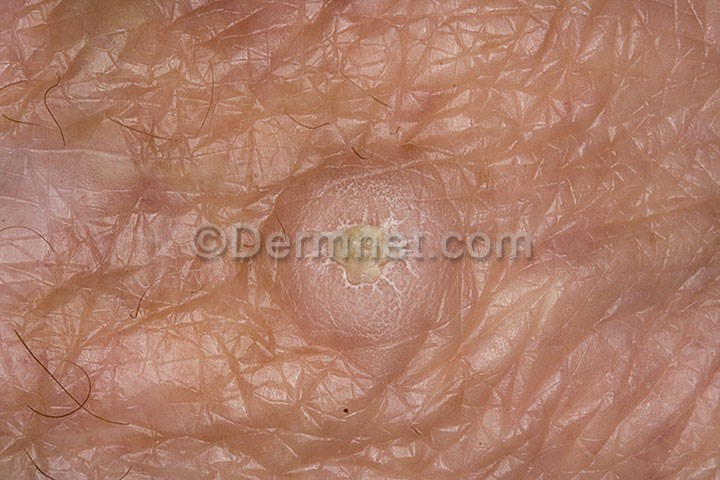
Disease: Seborrheic Keratoses and other Benign Tumors